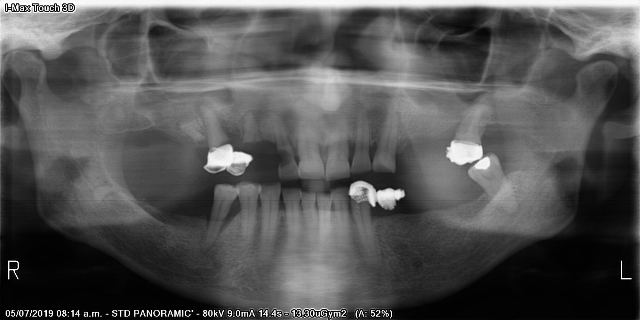
adult